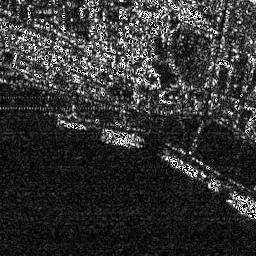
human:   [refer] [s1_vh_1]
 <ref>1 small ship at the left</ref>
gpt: <box>[[21, 45, 33, 50, 0]]</box>

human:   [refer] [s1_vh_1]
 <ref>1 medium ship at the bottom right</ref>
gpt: <box>[[88, 74, 99, 85, 0]]</box>

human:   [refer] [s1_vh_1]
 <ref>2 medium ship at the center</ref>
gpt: <box>[[39, 51, 55, 58, 0]], [[62, 59, 77, 69, 0]]</box>